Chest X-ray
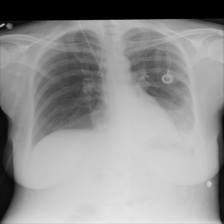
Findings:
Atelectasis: negative
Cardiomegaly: negative
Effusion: positive
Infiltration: negative
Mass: negative
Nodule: negative
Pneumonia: negative
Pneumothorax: negative
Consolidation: negative
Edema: negative
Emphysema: negative
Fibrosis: negative
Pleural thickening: negative
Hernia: negative